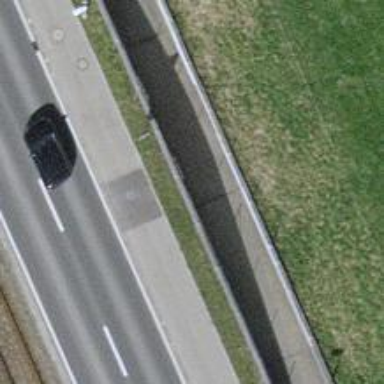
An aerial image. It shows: Tunnel footway.